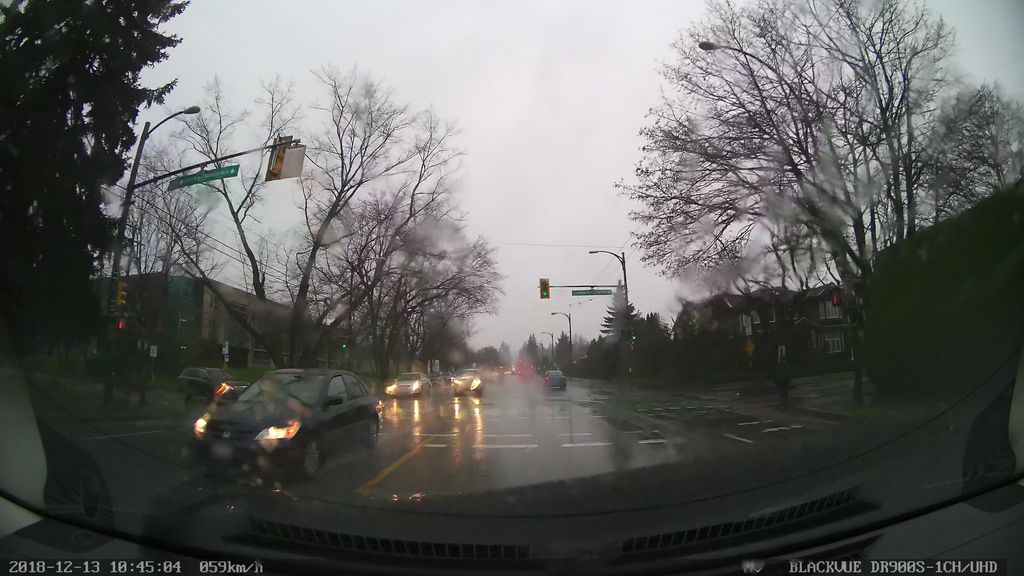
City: vancouver